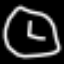
Label: clock